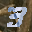
Label: 3